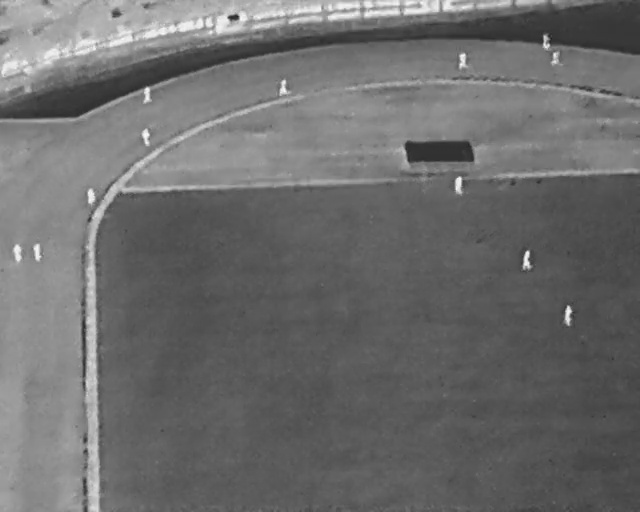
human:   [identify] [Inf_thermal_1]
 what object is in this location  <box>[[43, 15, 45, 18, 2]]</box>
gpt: <ref>1 medium person at the top</ref>